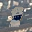
Label: 8